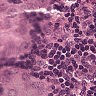
Metastatic tissue present: yes